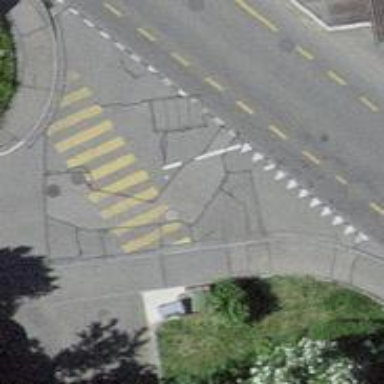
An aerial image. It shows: Uncontrolled zebra crossing with zebra markings.